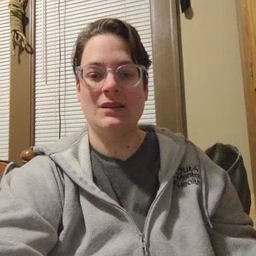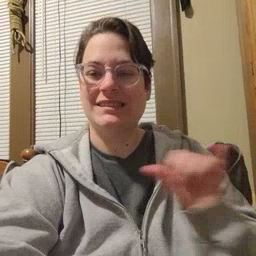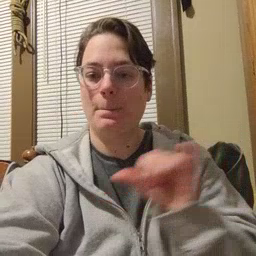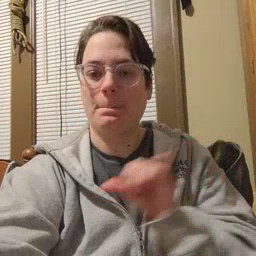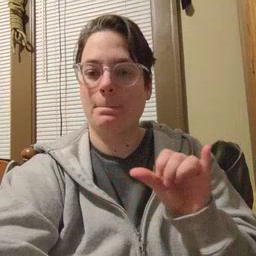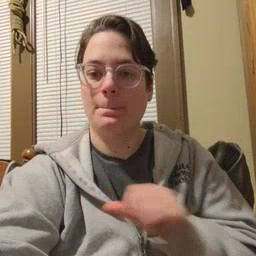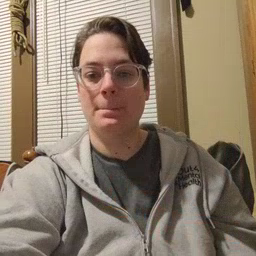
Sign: same